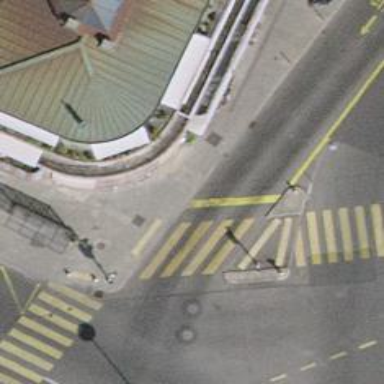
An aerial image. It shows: Crossing with traffic signals.